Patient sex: M
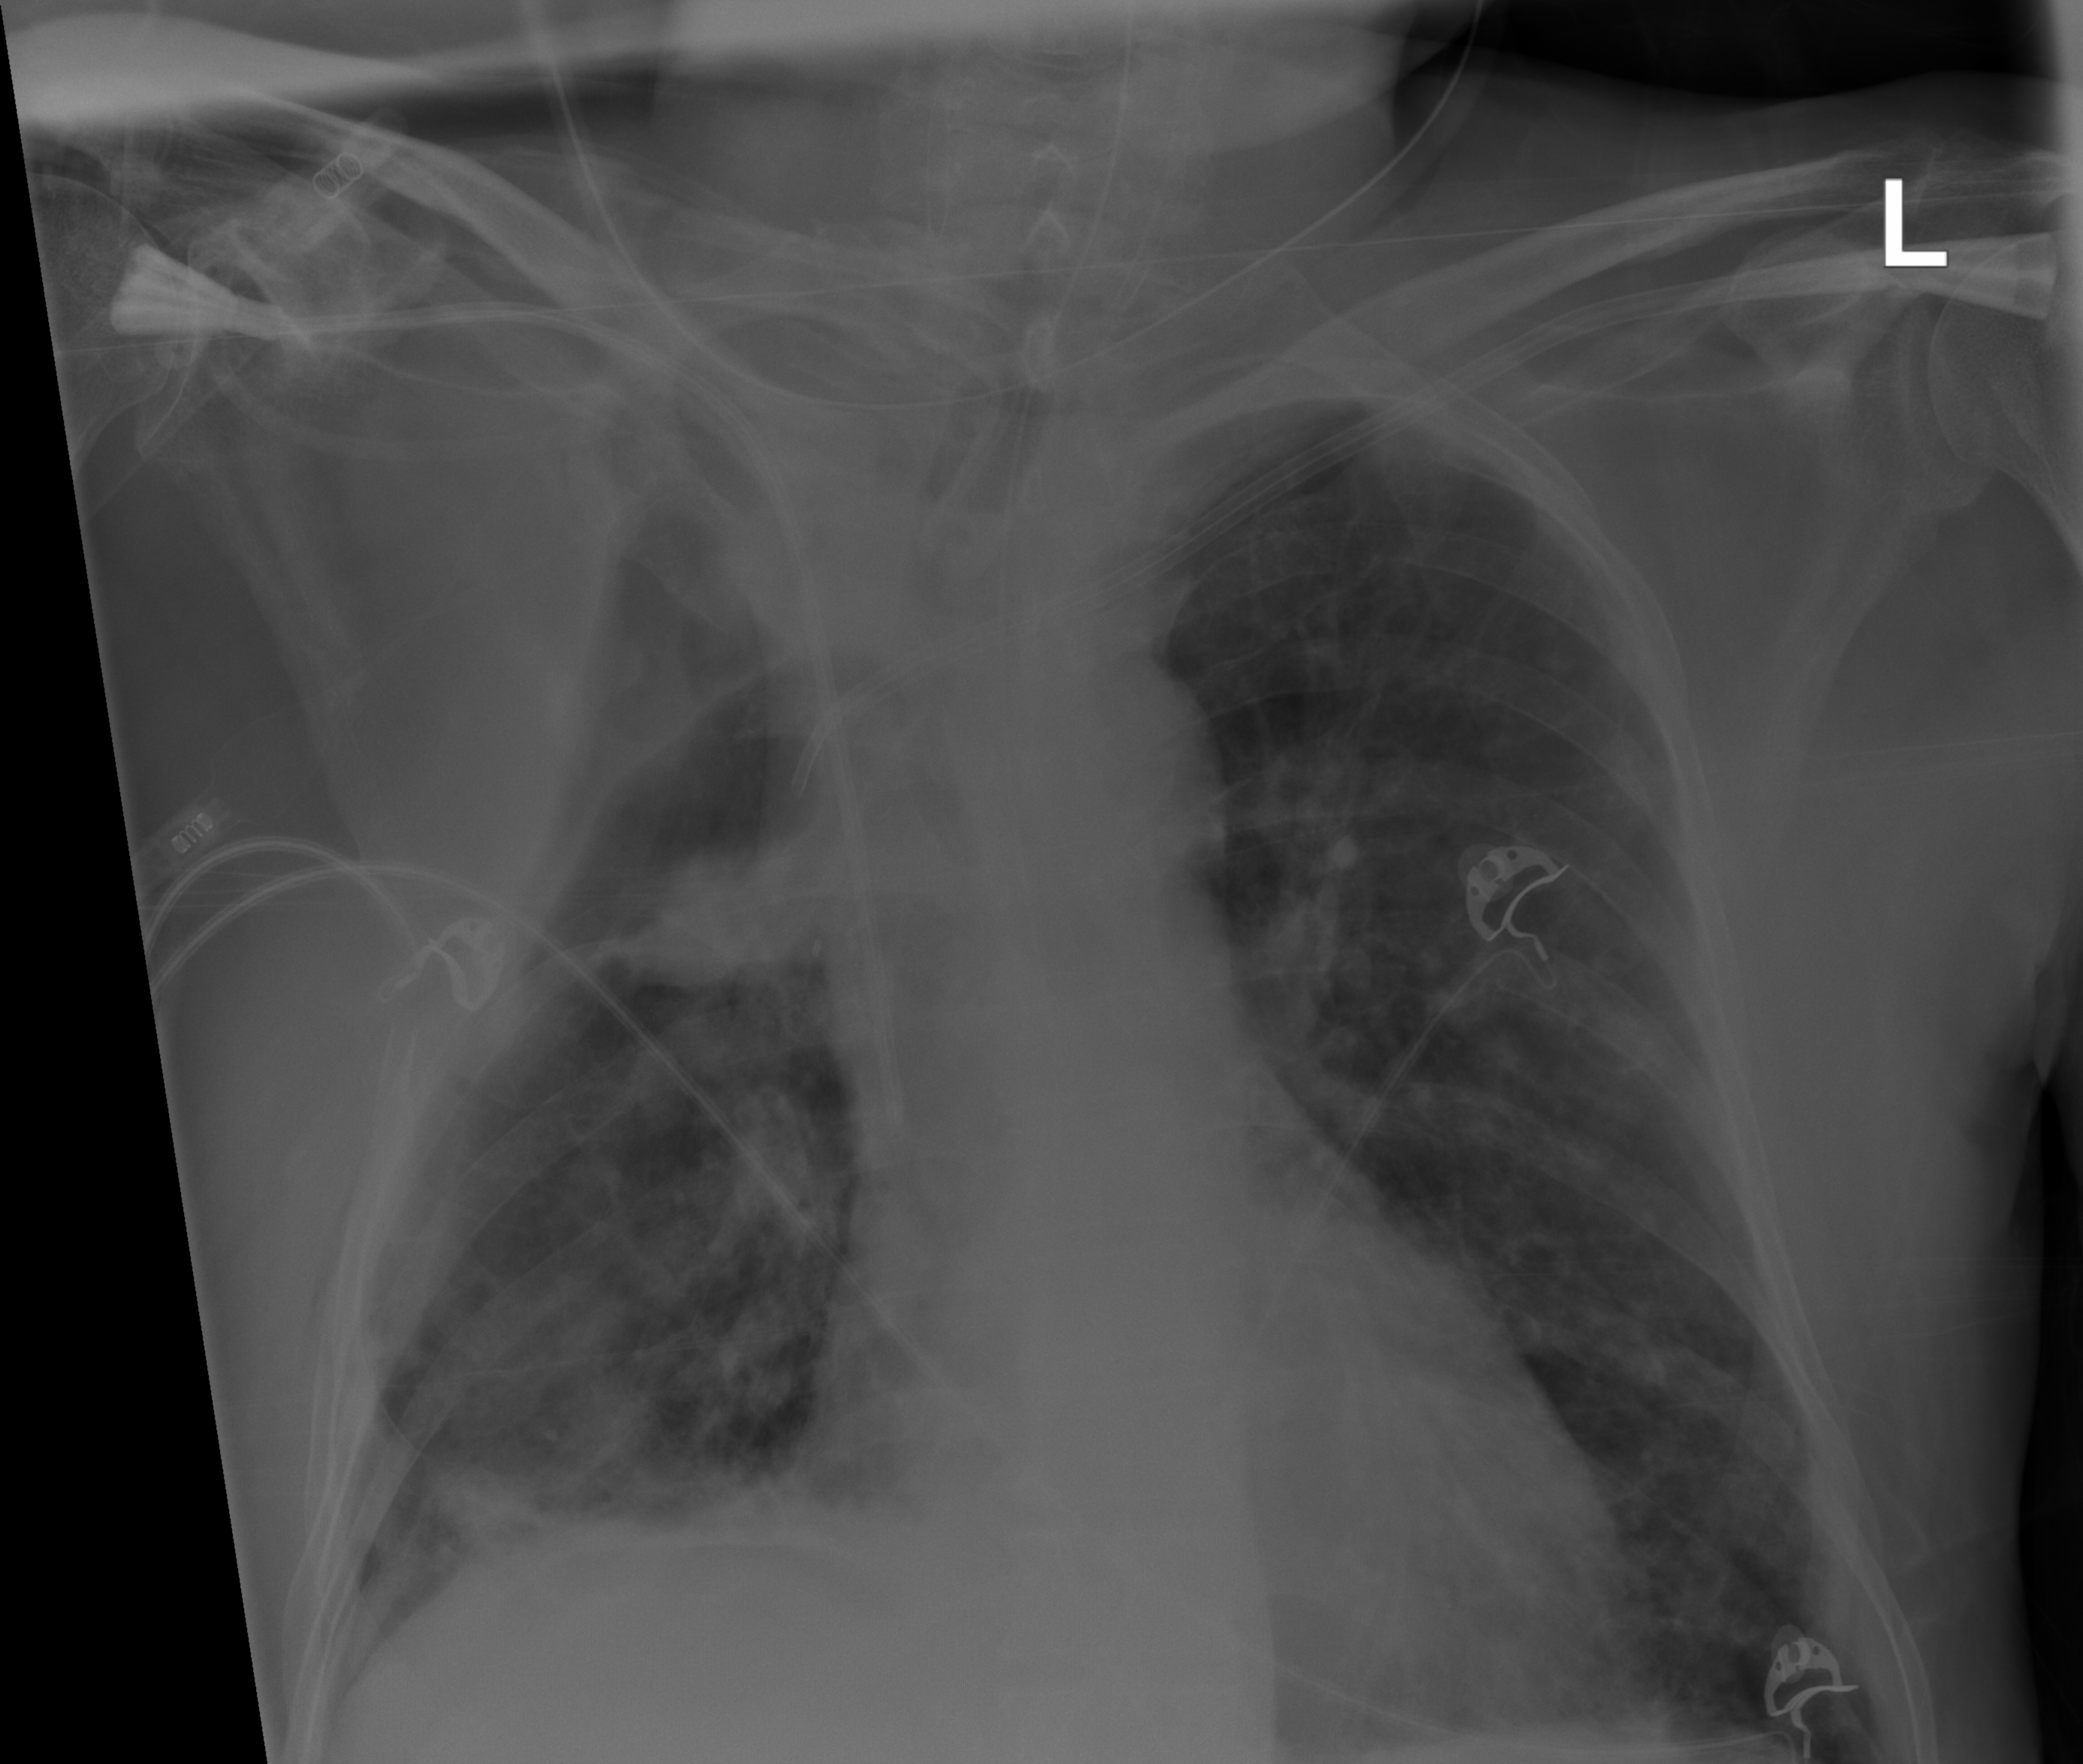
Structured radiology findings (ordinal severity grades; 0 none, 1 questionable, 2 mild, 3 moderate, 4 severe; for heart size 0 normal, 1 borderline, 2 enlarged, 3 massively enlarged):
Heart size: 0
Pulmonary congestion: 0
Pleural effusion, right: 0
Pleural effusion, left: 0
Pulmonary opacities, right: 1
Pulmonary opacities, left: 2
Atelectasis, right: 3
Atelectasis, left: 0